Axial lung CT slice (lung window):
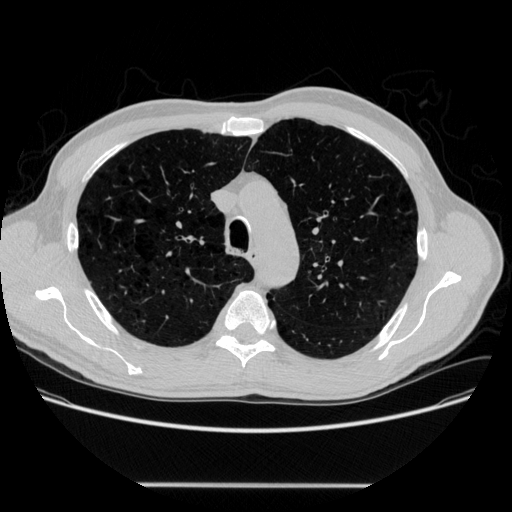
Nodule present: no